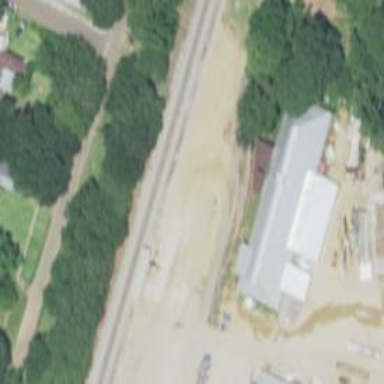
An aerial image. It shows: Railway service station.